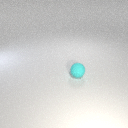
small cyan rubber sphere